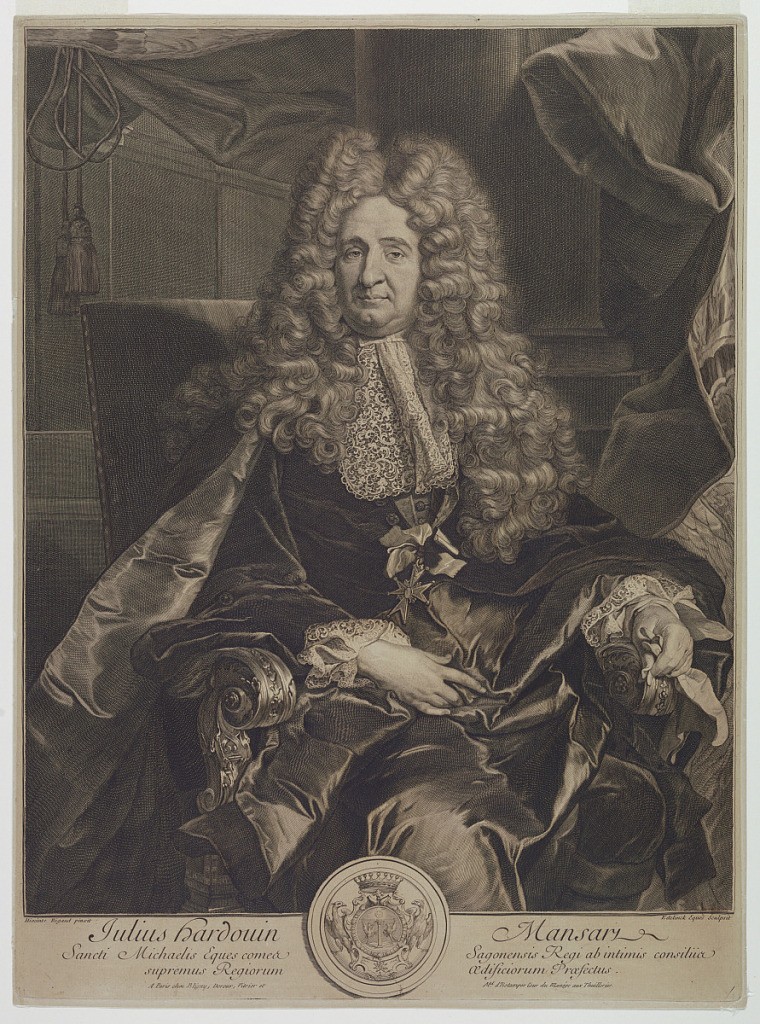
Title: Portrait of Jules-Hardouin Mansart (1646-1708)
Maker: Gerard Edelinck, Flemish, active in France, 1640/41 - 1707
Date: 1704-1706
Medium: Engraving on paper
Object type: Print
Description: Three-quarter length portrait of the architect, seated, turned slightly to the right, facing the spectator. His left hand is gloved and holds the glove for his right hand. Title and arms below, followed by publisher's address. Signed in plate below frame: "Edelinck Egues Sculpsit."